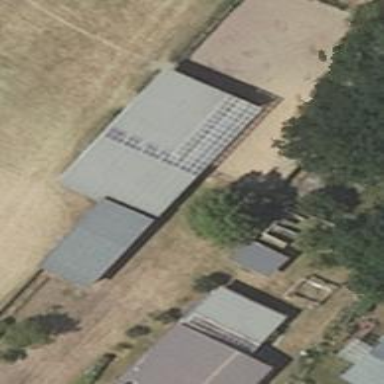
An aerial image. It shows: Shed.